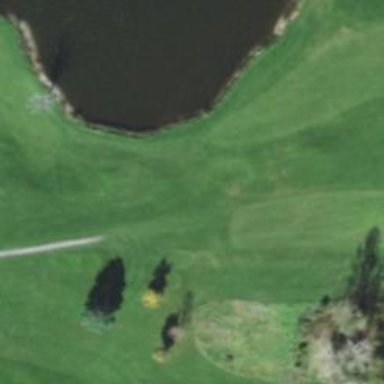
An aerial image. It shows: Golf hole.